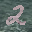
Label: 2